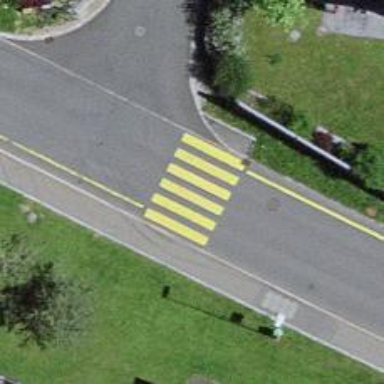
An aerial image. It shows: Uncontrolled zebra crossing on the road.